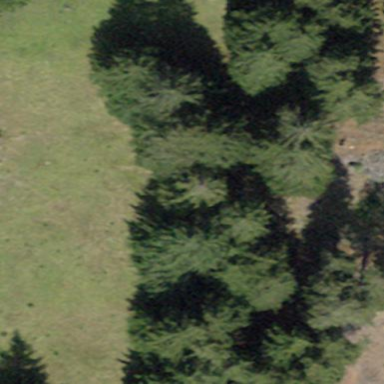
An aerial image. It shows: Forest area.